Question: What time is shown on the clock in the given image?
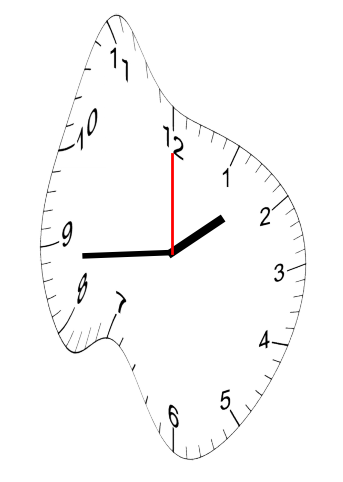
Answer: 01:44:00